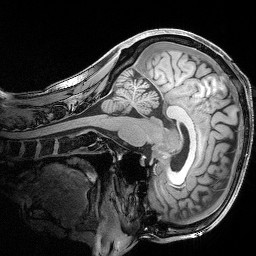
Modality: T1w
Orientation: sagittal
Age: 46
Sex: male
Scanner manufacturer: siemens
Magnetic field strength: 3 T
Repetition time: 2.4 s
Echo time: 0.00182 s